Interaction volume radius: 5 \u00c5
Interaction volume height: 20 \u00c5
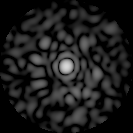
Disorder parameter: 0.8235